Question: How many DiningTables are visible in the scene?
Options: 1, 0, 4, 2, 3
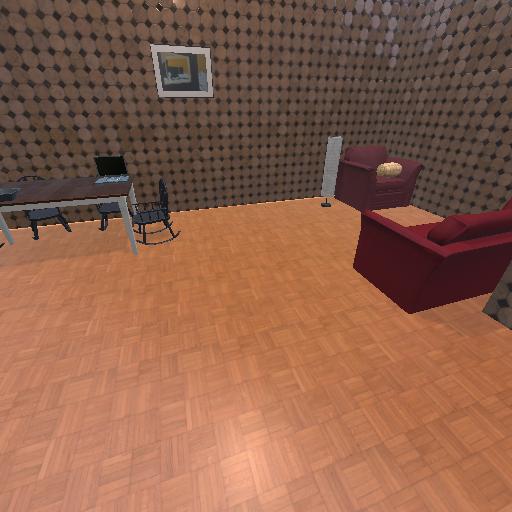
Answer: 1